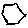
Label: hexagon